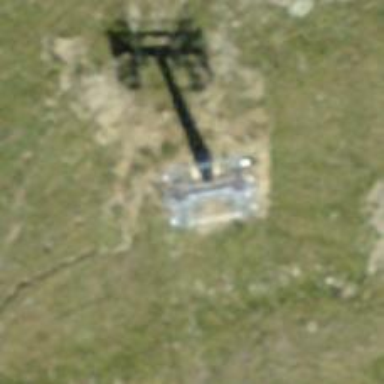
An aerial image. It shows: Pylon used for aerialway.